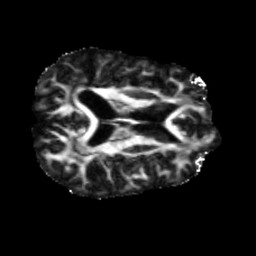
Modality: FA
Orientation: axial
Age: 42
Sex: male
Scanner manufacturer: siemens
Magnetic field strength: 3 T
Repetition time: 5.47 s
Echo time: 0.0854 s